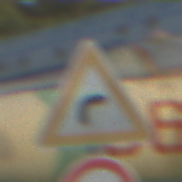
Verkehrszeichen: KurveRechts
Zusatzzeichen unten: UeberholverbotKraftfahrzeuge
Umgebung: Outdoor, Special
Tageszeit: SunriseSunset
Wetter: Clear
Licht: Natural
Jahreszeit: NotSpecified
Kontrast: MediumContrast